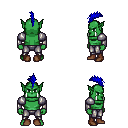
a pixel art fantasy rpg character, male body template, orc, green skin, steel arm armor, metal pants, blue mohawk hairstyle, brown shoes, four views (front, back, left, right), 2x2 character sprite sheet, small pixel art, hard edges, no anti-aliasing